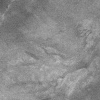
Atmospheric dust classification: not_dusty